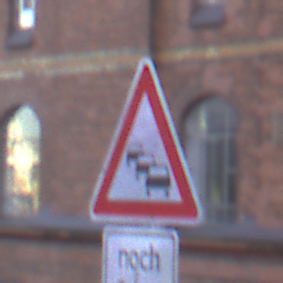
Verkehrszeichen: Stau
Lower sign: LaengeEinerStrecke4
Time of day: SunriseSunset
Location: Outdoor (Urban)
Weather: Clear
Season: NotSpecified
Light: Natural